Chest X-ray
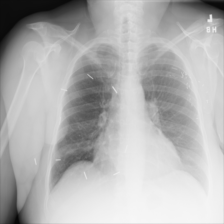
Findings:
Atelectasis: negative
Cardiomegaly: negative
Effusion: negative
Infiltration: negative
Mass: negative
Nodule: negative
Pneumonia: negative
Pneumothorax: negative
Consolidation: negative
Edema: negative
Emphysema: negative
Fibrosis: negative
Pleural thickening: negative
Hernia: negative